Field crop: maize
Growth stage: 2
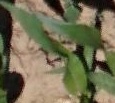
Species: maize